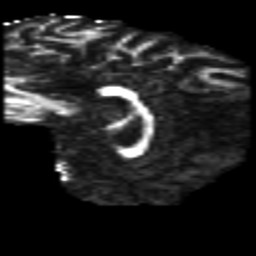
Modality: FA
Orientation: sagittal
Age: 23
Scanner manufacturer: philips
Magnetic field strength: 3 T
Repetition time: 8.6 s
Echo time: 0.127 s